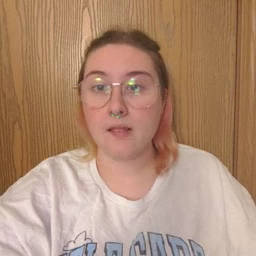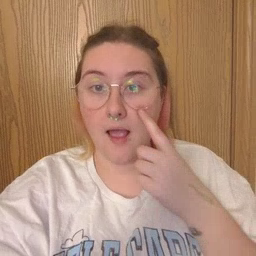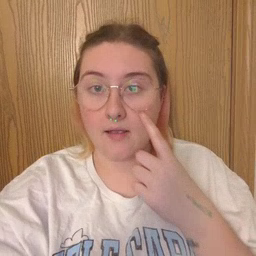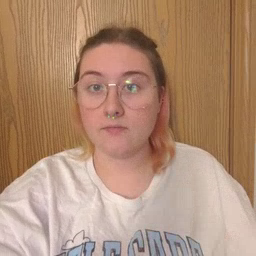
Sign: eye